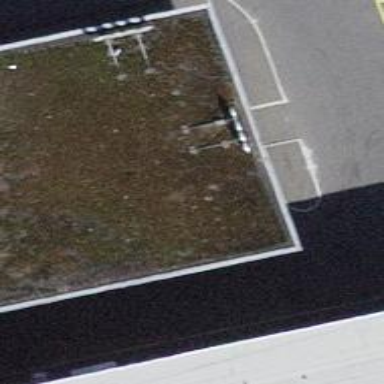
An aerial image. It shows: Fuel station.